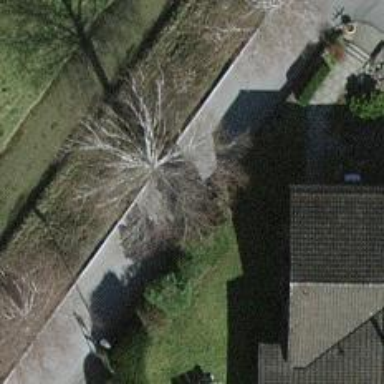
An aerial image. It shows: Asphalt road in residential area.